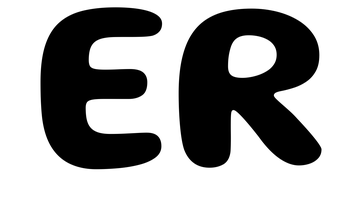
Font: Gluten_SemiBold